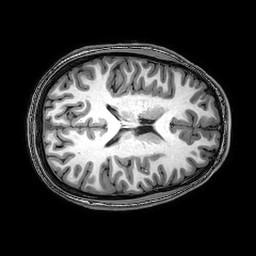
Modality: T1w
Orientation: axial
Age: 19
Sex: male
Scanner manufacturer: philips
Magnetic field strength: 3 T
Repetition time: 0.008155 s
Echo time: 0.00373 s